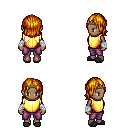
a pixel art fantasy rpg character, female body template, human, dark skin, gold chest armor, magenta pants, dark blonde long bangs hairstyle, iron tiara, white cloth bandages, gray slippers, four views (front, back, left, right), 2x2 character sprite sheet, small pixel art, hard edges, no anti-aliasing